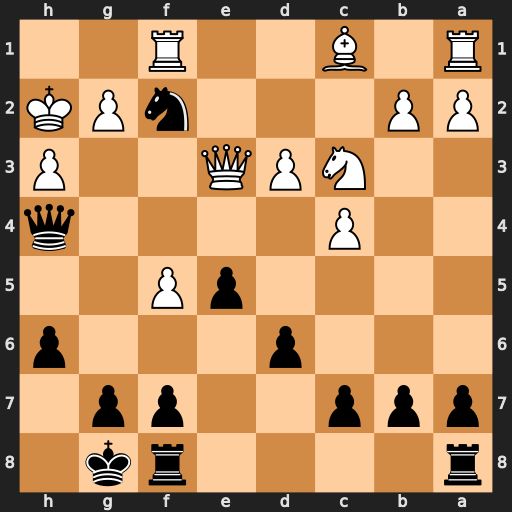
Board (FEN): r4rk1/ppp2pp1/3p3p/4pP2/2P4q/2NPQ2P/PP3nPK/R1B2R2
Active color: b
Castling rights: -
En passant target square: -
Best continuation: Ng4+ Kh1 Nxe3